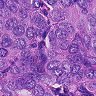
Metastatic tissue present: yes